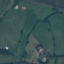
Land use / land cover: Pasture